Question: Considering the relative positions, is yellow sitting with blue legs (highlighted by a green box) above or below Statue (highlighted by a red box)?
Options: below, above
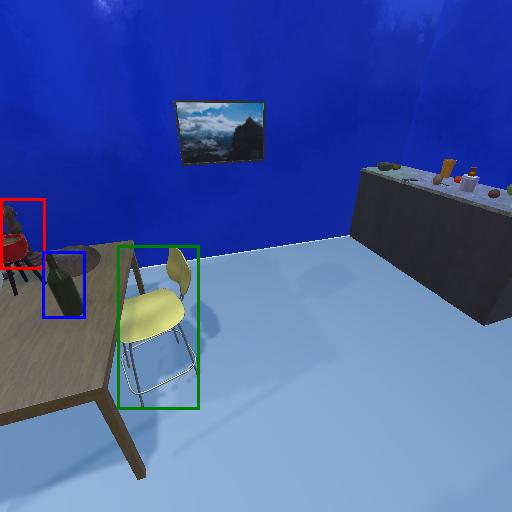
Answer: below